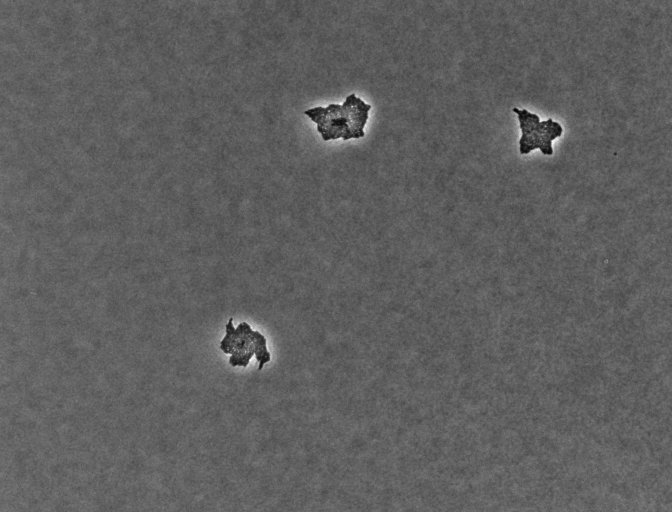
Phase contrast microscopy, 20x objective, 3 h incubation